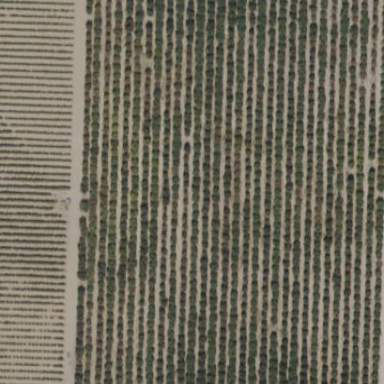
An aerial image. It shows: Orchard filled with almond trees.